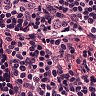
Metastatic tissue present: no